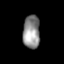
Tissue: skin
Cell type: Epithelial cells
Senescence score: 0.2194
Nuclear area (px): 556
Mean DAPI intensity: 141.91